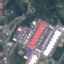
Land use / land cover: Industrial